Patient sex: M
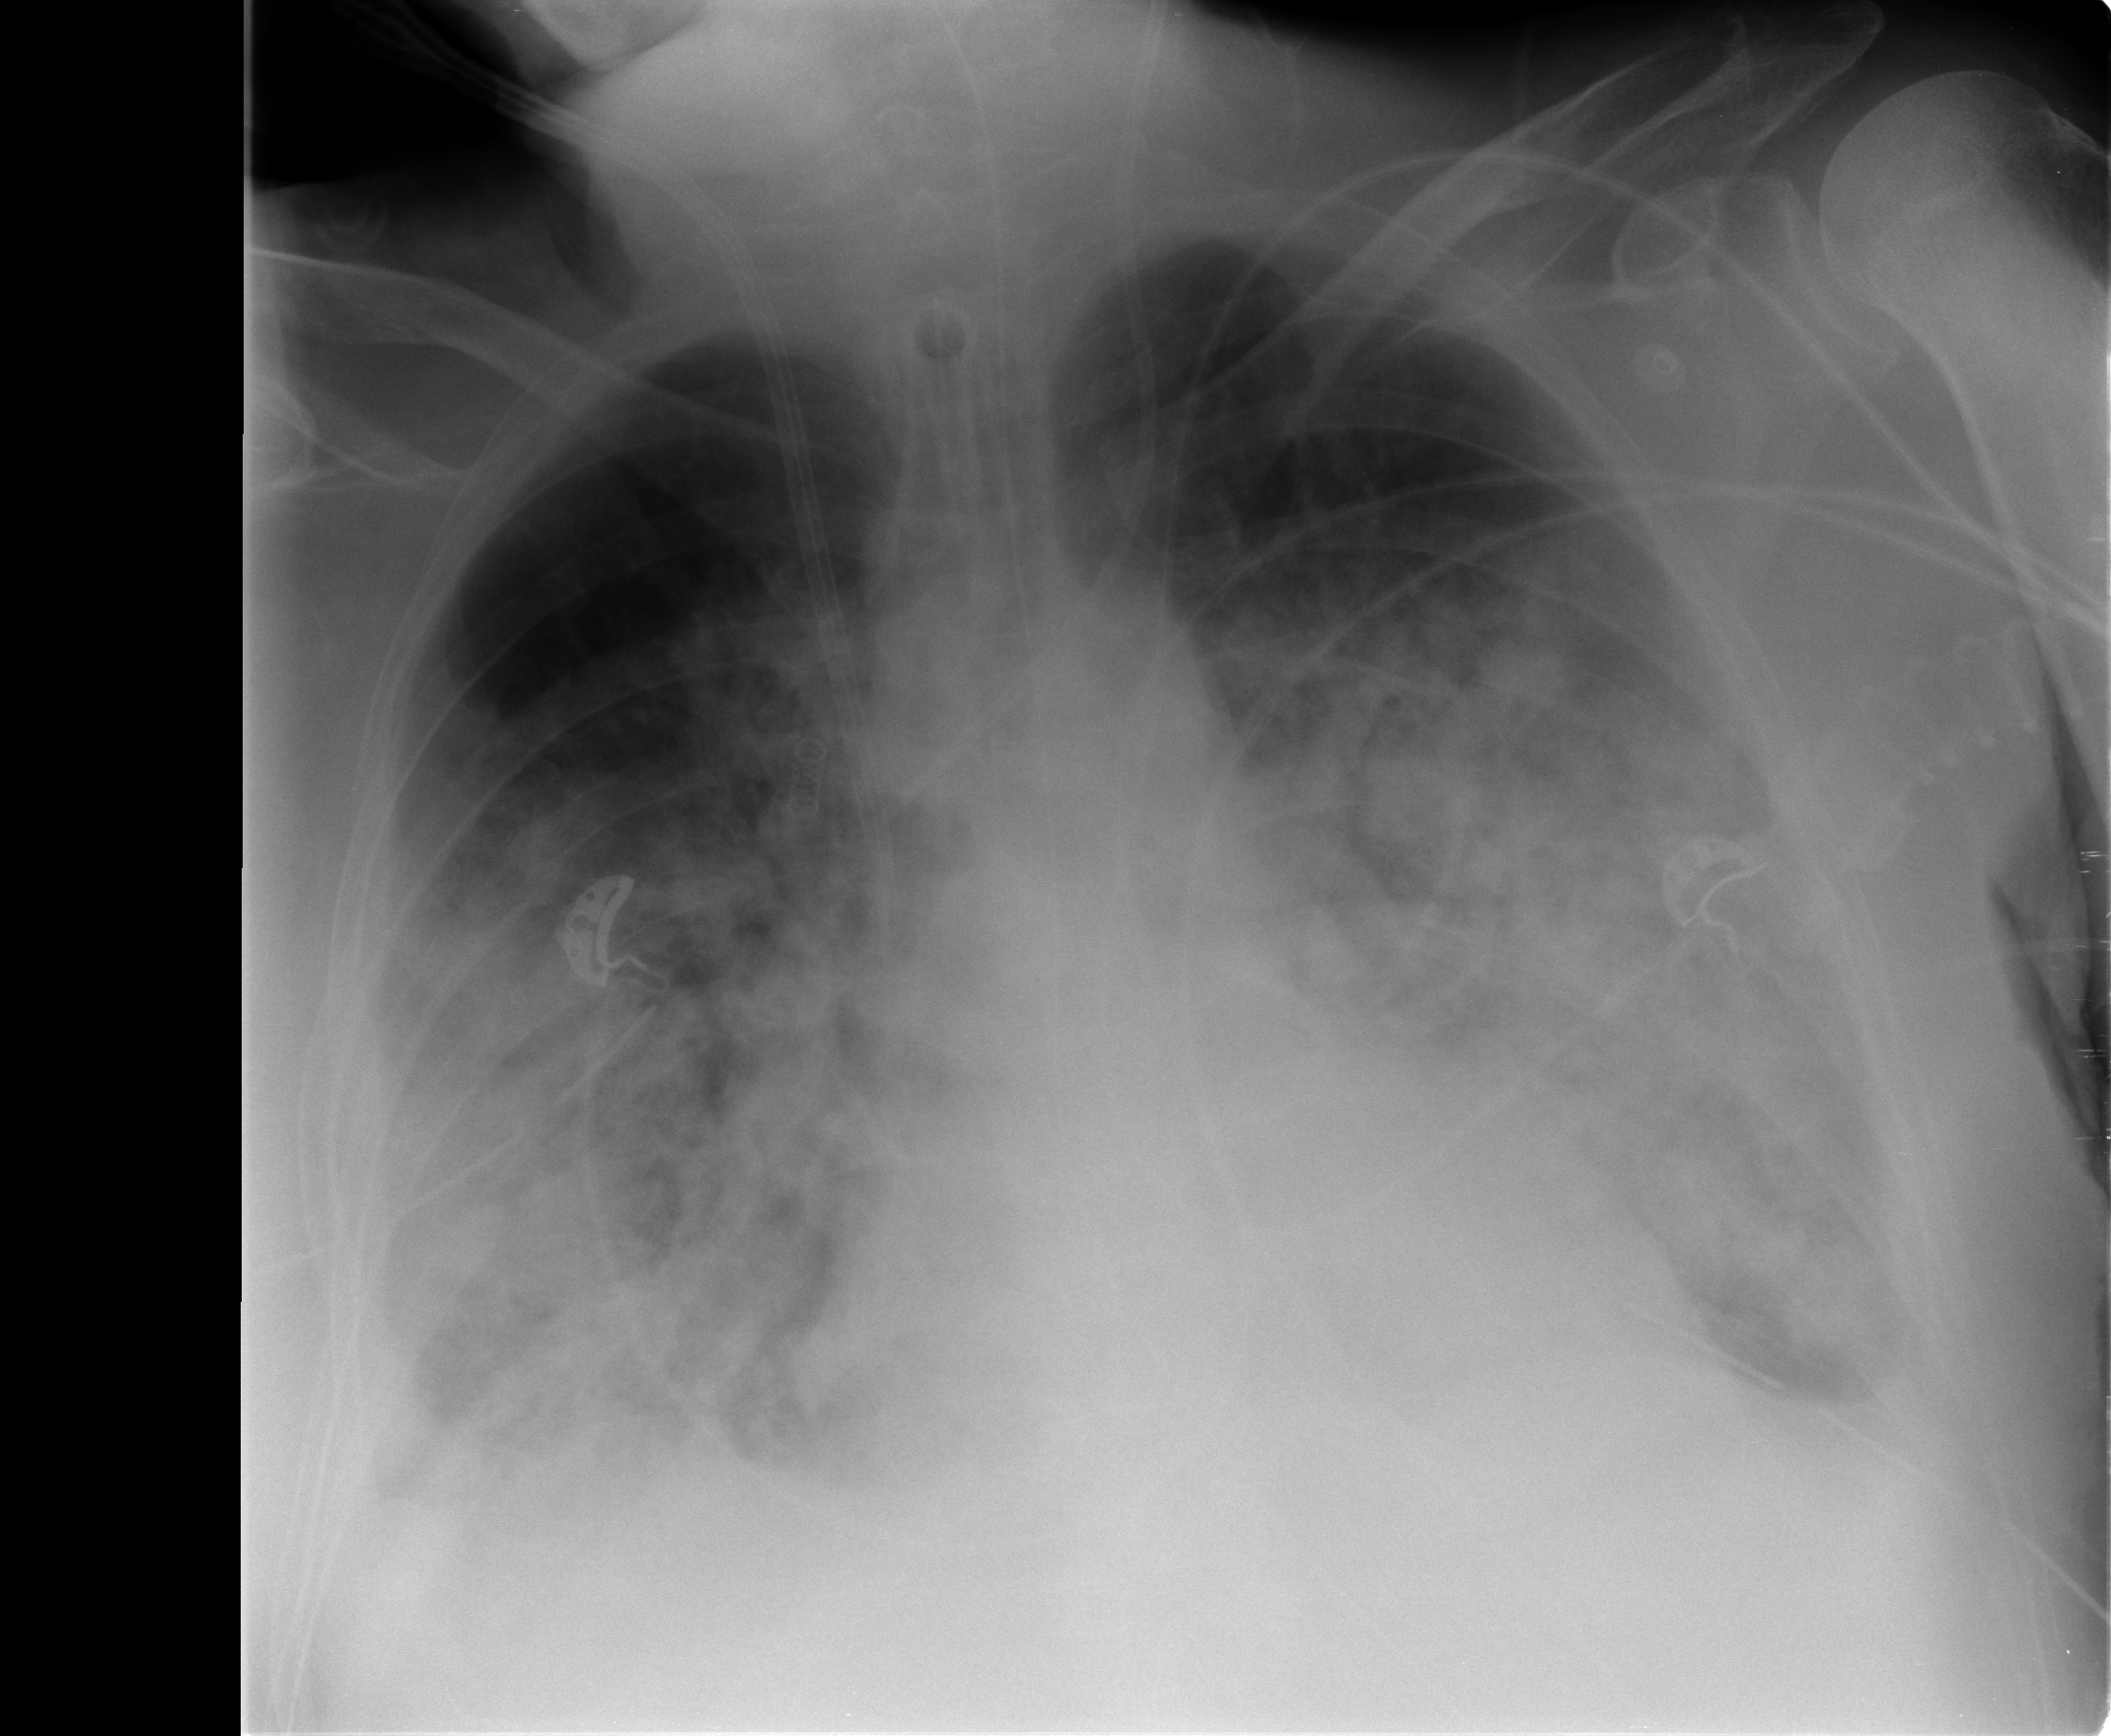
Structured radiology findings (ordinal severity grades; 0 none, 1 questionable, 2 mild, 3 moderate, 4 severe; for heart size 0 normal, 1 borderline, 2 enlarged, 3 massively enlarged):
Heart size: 1
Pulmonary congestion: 2
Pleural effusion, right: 2
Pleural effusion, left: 2
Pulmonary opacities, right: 3
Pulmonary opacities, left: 3
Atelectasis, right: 2
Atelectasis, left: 2